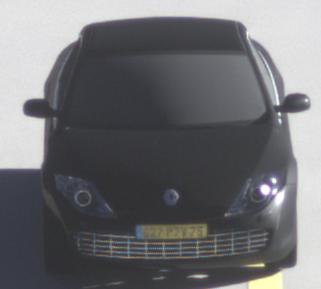
Make: Renault
Model: Laguna Coupé TCe 170
Detailed model: Laguna (III) Coupé
Model produced from: 2010/11
Model produced until: 2011/05
Doors: 2
Color: black
Road condition: dry road
Daytime: morning or afternoon
Contrast: high contrast